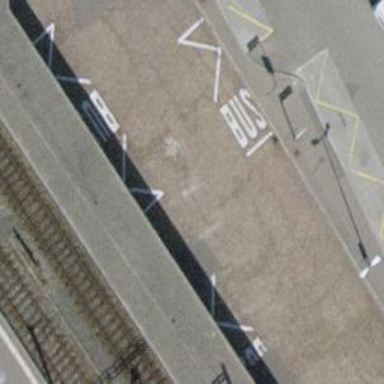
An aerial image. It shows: Platform for public transport and road usage.